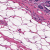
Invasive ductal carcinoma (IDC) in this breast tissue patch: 0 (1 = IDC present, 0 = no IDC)